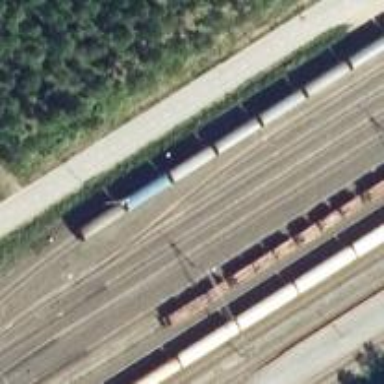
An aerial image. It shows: Railway yard.